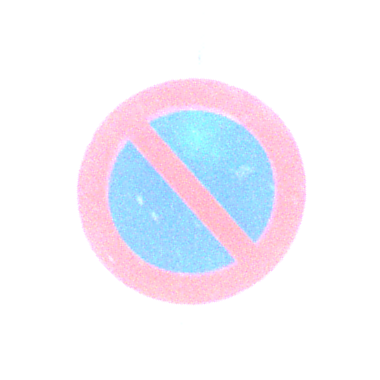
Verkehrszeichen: EingeschraenktesHalteverbot
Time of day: MorningAfternoon
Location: Outdoor (Nature)
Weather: Clear
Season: NotSpecified
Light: Natural